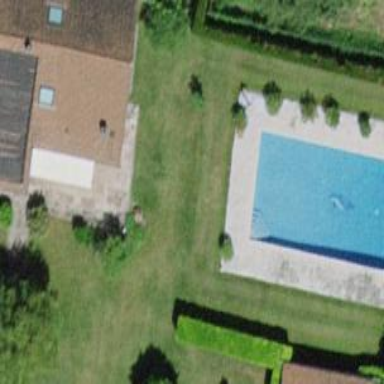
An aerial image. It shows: Swimming pool located in leisure land.